Question: I'm trying to make a simple prompt. When I run it in jfiddle, it works perfectly fine -- but hosted on my own computer/site, it doesn't work at all. I must be missing something simple. Please have a look:
script.js:
'''
$(document).ready(function() {
//$('audio').mouseenter(function() {
// $(this).fadeOut('slow');
//});
function yesnodialog(button1, button2, element){
var btns = {};
btns[button1] = function(){
$(this).dialog("close");
};
btns[button2] = function(){
$('.level2').hide();
$(this).dialog("close");
};
$("<div id='box'>Are you a <u>level 1</u>, or a <u>level 2</u> agent?</div>").dialog({
autoOpen: true,
title: "",
modal:true,
buttons:btns
});
}
yesnodialog('Level 2', 'Level 1', $('.level2'));
'''
Here it is running in jfiddle: <URL>
It looks totally fine to me
but, on my own site, it looks like this:

Does anyone have any idea as to why?
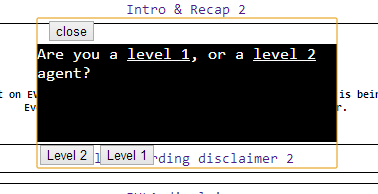
Answer: Your problem is clearly not related to the javascript. It get's loaded correctly and the jQuery-ui magic with the markup, buttons and functionality etc is applied.
The reason for this bug has to be that you are either:
1. Not loading the jQuery-ui theme css-file. Check that this gets loaded. If you downloaded jQuery-ui from the official site, it should be in the .zip folder.
2. You are overwriting the jQuery-ui CSS with your own. This is less likely as the jQuery-ui markup has pretty unique class-names and a rather complex styling (meaning you would have MUCH CSS to be able to overwrite all of it).
I am 99 % sure it is the first suggestion, but you should check them both out.
The easiest way to check this is using Firefox and Firebug (or the built-in developertool in Chrome/Safari/Opera) and inspect the popup-element to see if any styles are applied to the markup.
PS: Welcome to SO :)